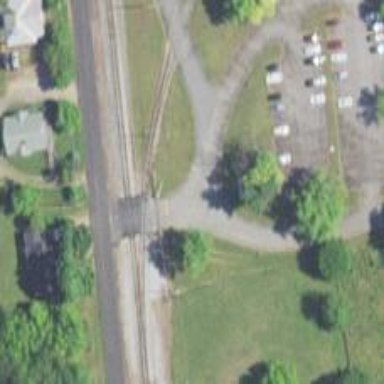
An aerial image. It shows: Railway track.